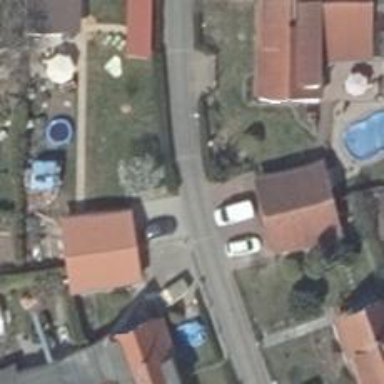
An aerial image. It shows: Living street.